Interaction volume radius: 5 \u00c5
Interaction volume height: 20 \u00c5
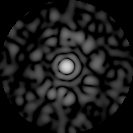
Disorder parameter: 0.8154